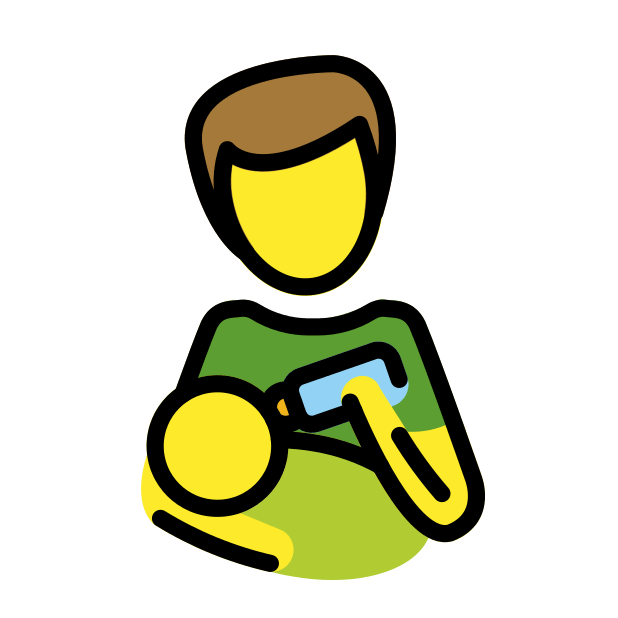
man feeding baby